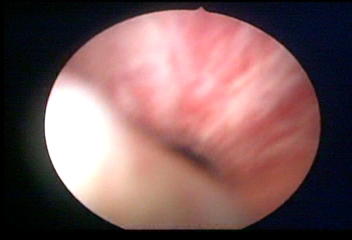
Modality: WLC
Class: Normal mucosa
Bladder cancer association: No